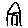
Label: house